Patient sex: F
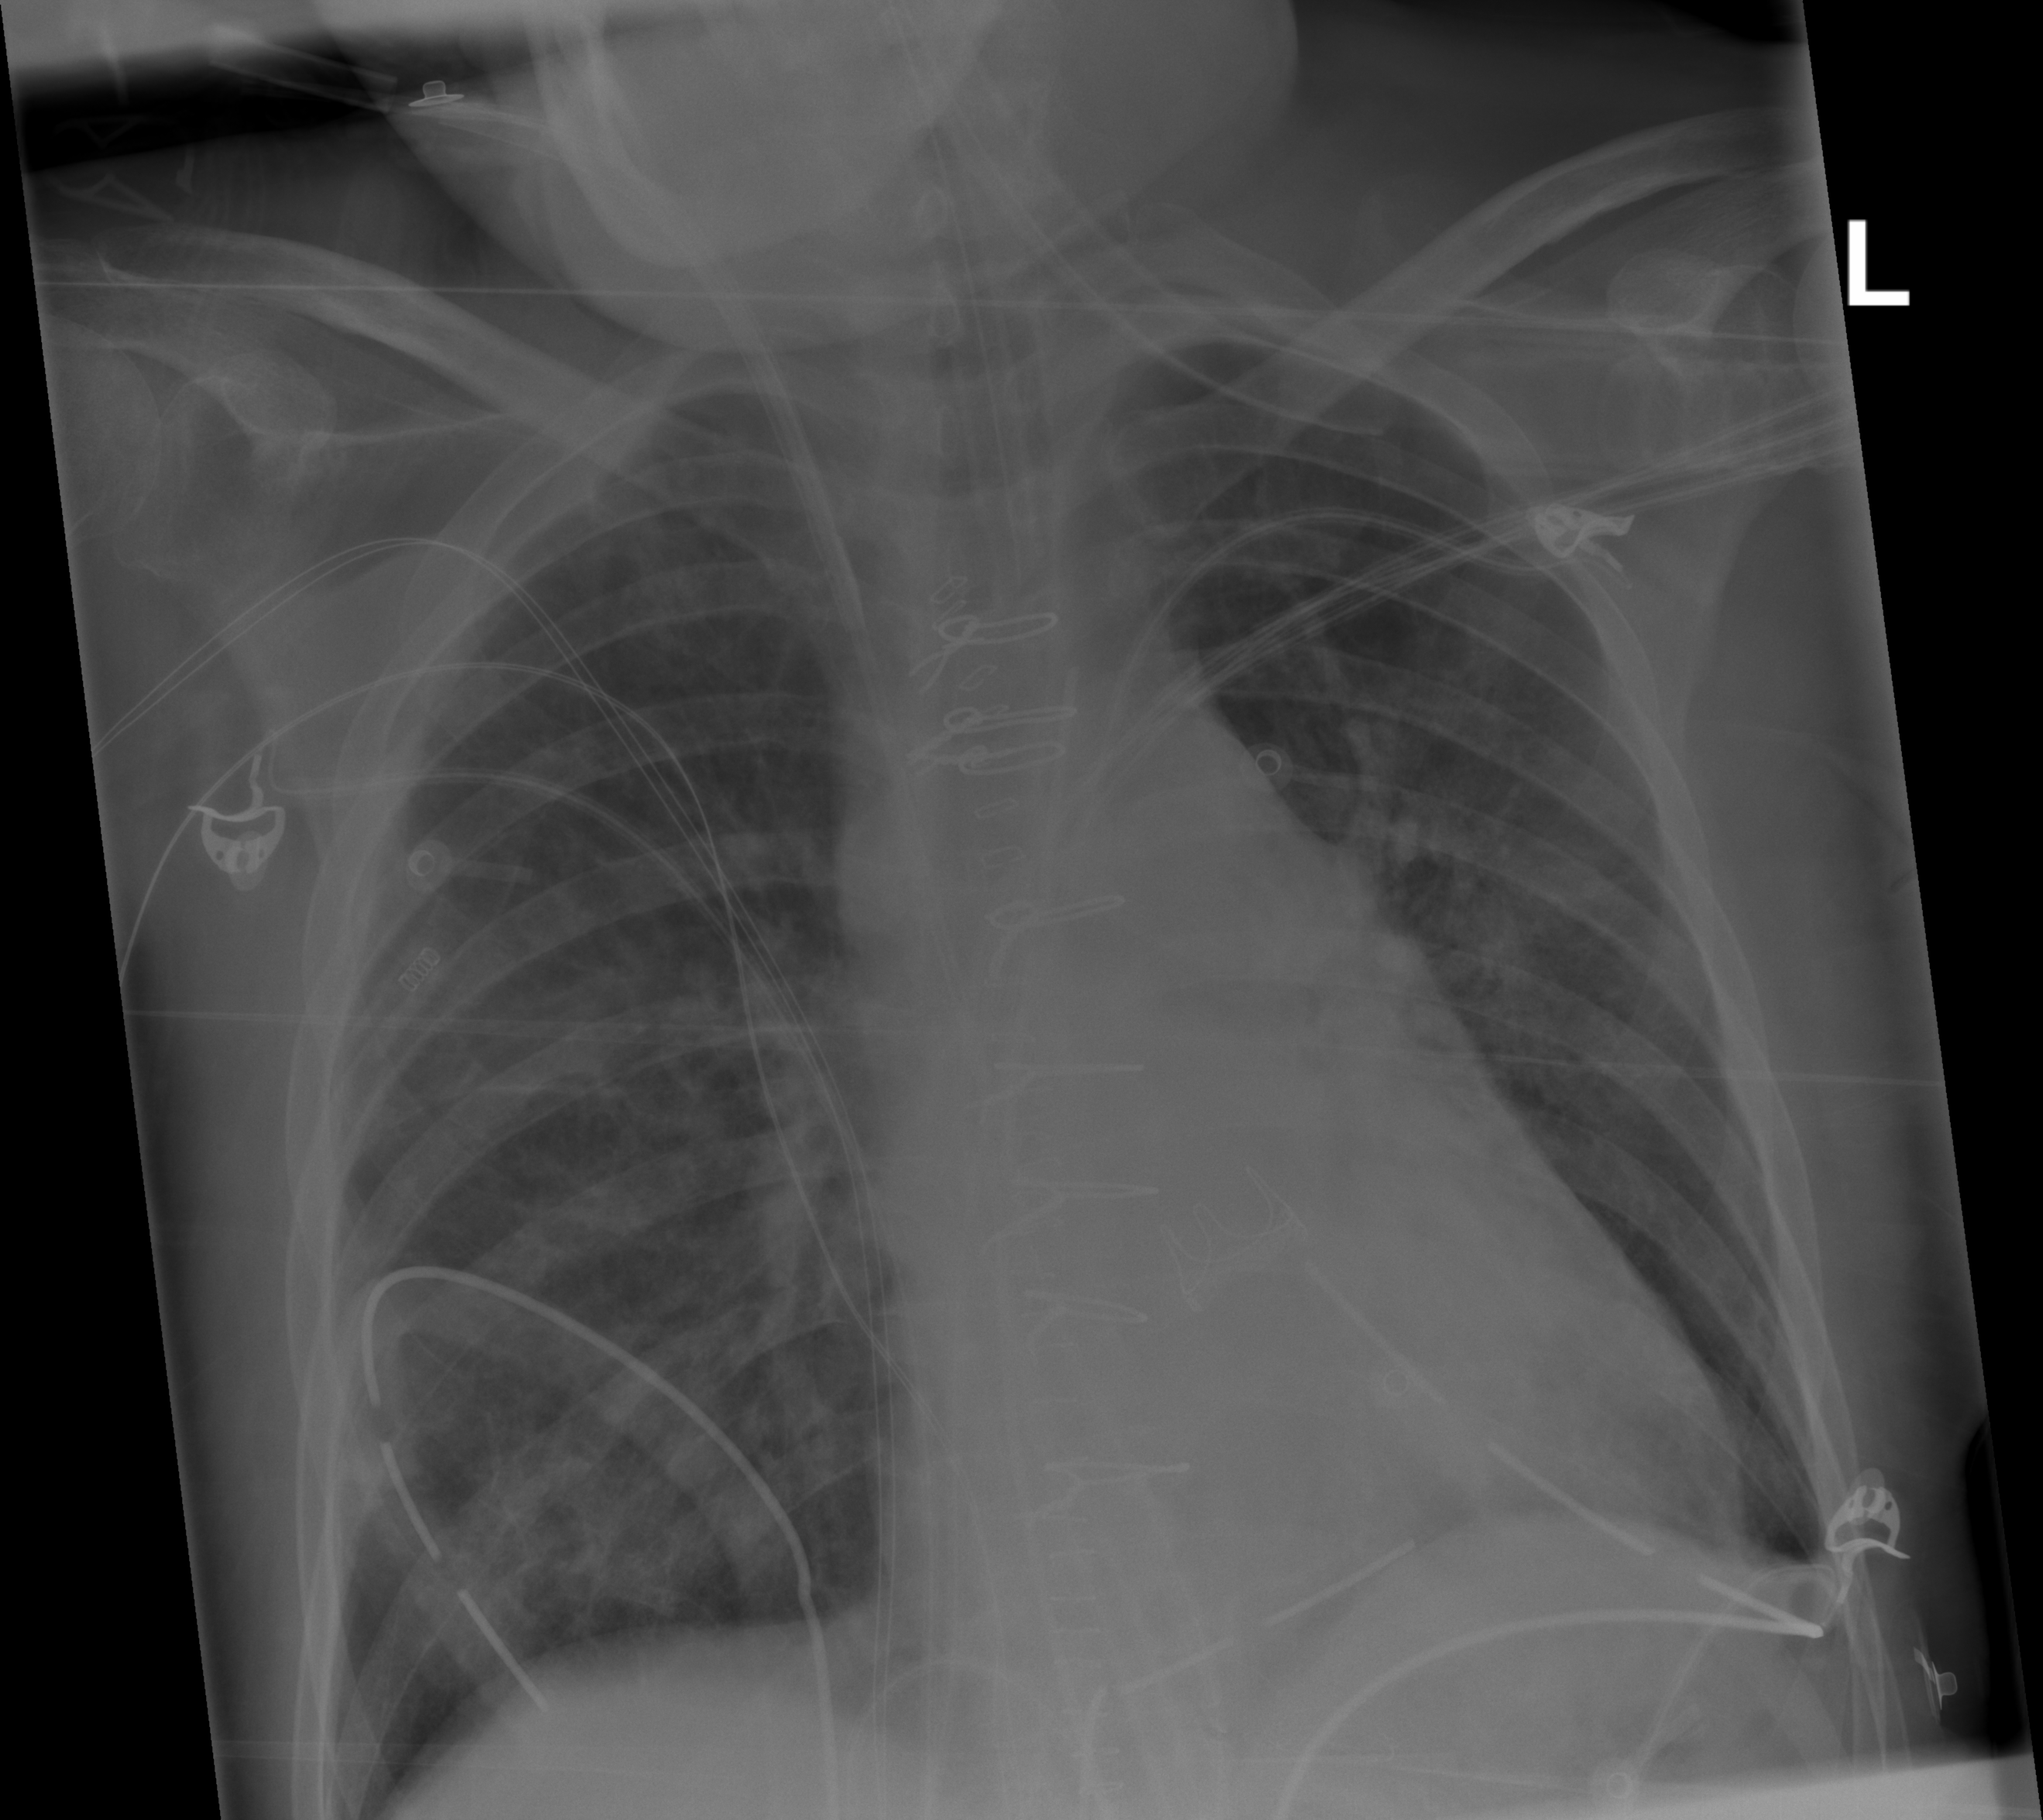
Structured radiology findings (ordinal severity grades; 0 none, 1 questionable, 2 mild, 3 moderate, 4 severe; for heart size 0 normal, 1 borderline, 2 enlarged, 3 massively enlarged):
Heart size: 2
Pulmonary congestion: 0
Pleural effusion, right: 0
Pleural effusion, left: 2
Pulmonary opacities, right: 2
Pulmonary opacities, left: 0
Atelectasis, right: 0
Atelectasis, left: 2